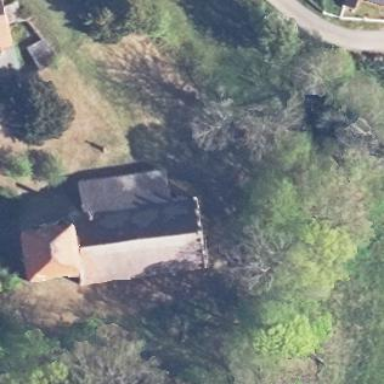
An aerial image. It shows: Church which is place of worship.